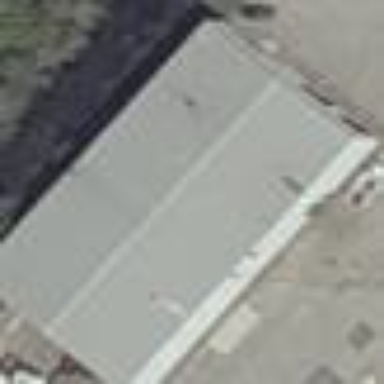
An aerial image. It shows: Industrial building housing tyre shop.